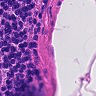
Metastatic tissue present: no